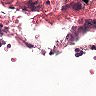
Metastatic tissue present: no